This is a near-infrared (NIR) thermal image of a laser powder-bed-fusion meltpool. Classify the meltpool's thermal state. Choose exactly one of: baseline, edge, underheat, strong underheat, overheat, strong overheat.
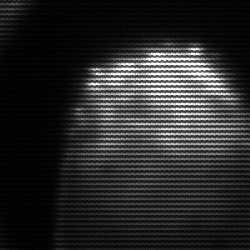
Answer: edge